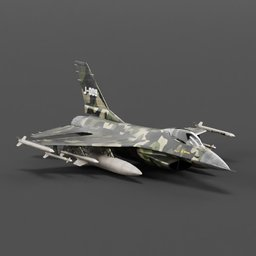
Label: mechanical